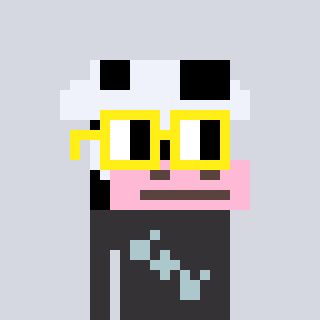
a pixel art character with square yellow glasses, a cow-shaped head and a grayscale-colored body on a cool background